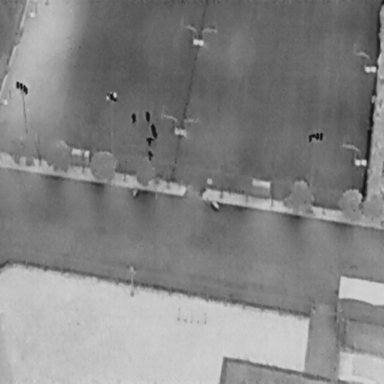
There are six People in the infrared image.